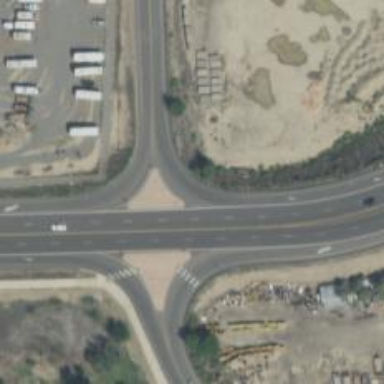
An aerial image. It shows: Primary link road with asphalt surface.